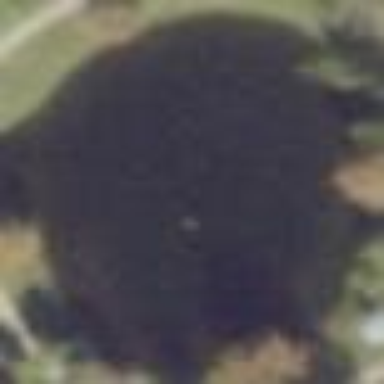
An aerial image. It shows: Peaceful pond surrounded by nature.